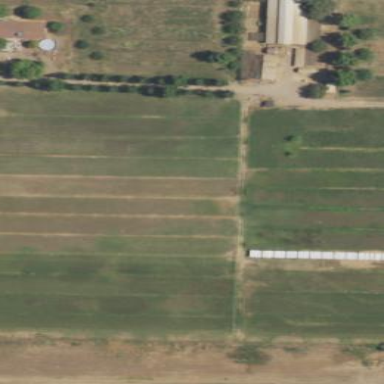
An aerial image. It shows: Crop field within farm area.